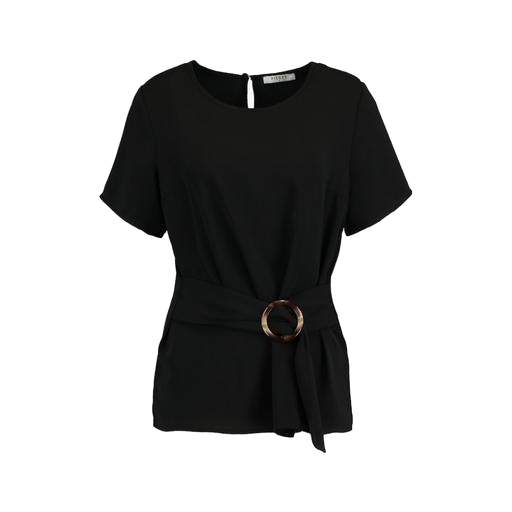
black belted t-shirt, black short-sleeved blouse, black marquesalmeida knot detail t-shirt, white background